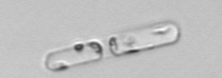
Label: Dactyliosolen_fragilissimus